You are looking at the envelope spectrum of a bearing's vibration signal. The marked vertical lines are the theoretical fault frequencies for the outer race, inner race, rolling elements, and cage. Classify the bearing condition as one of: normal, inner_race, outer_race, ball.
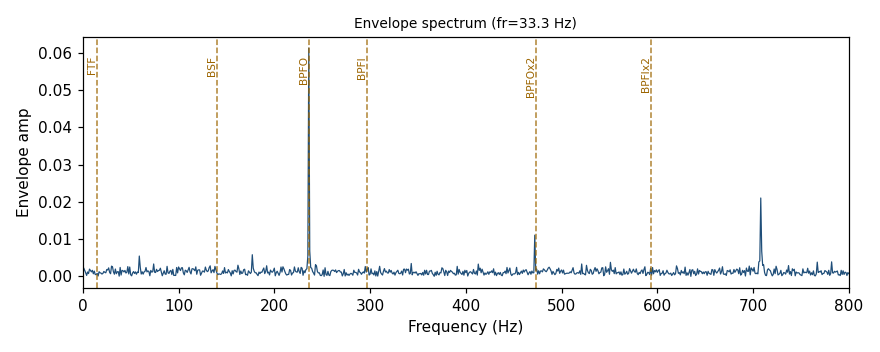
Answer: outer_race